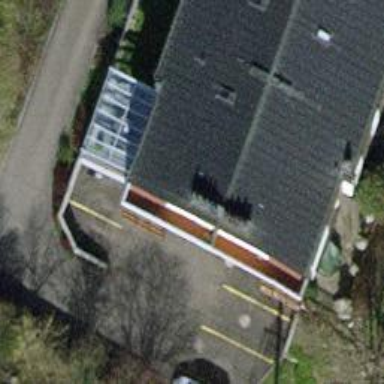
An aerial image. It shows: Parking entrance.